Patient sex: M
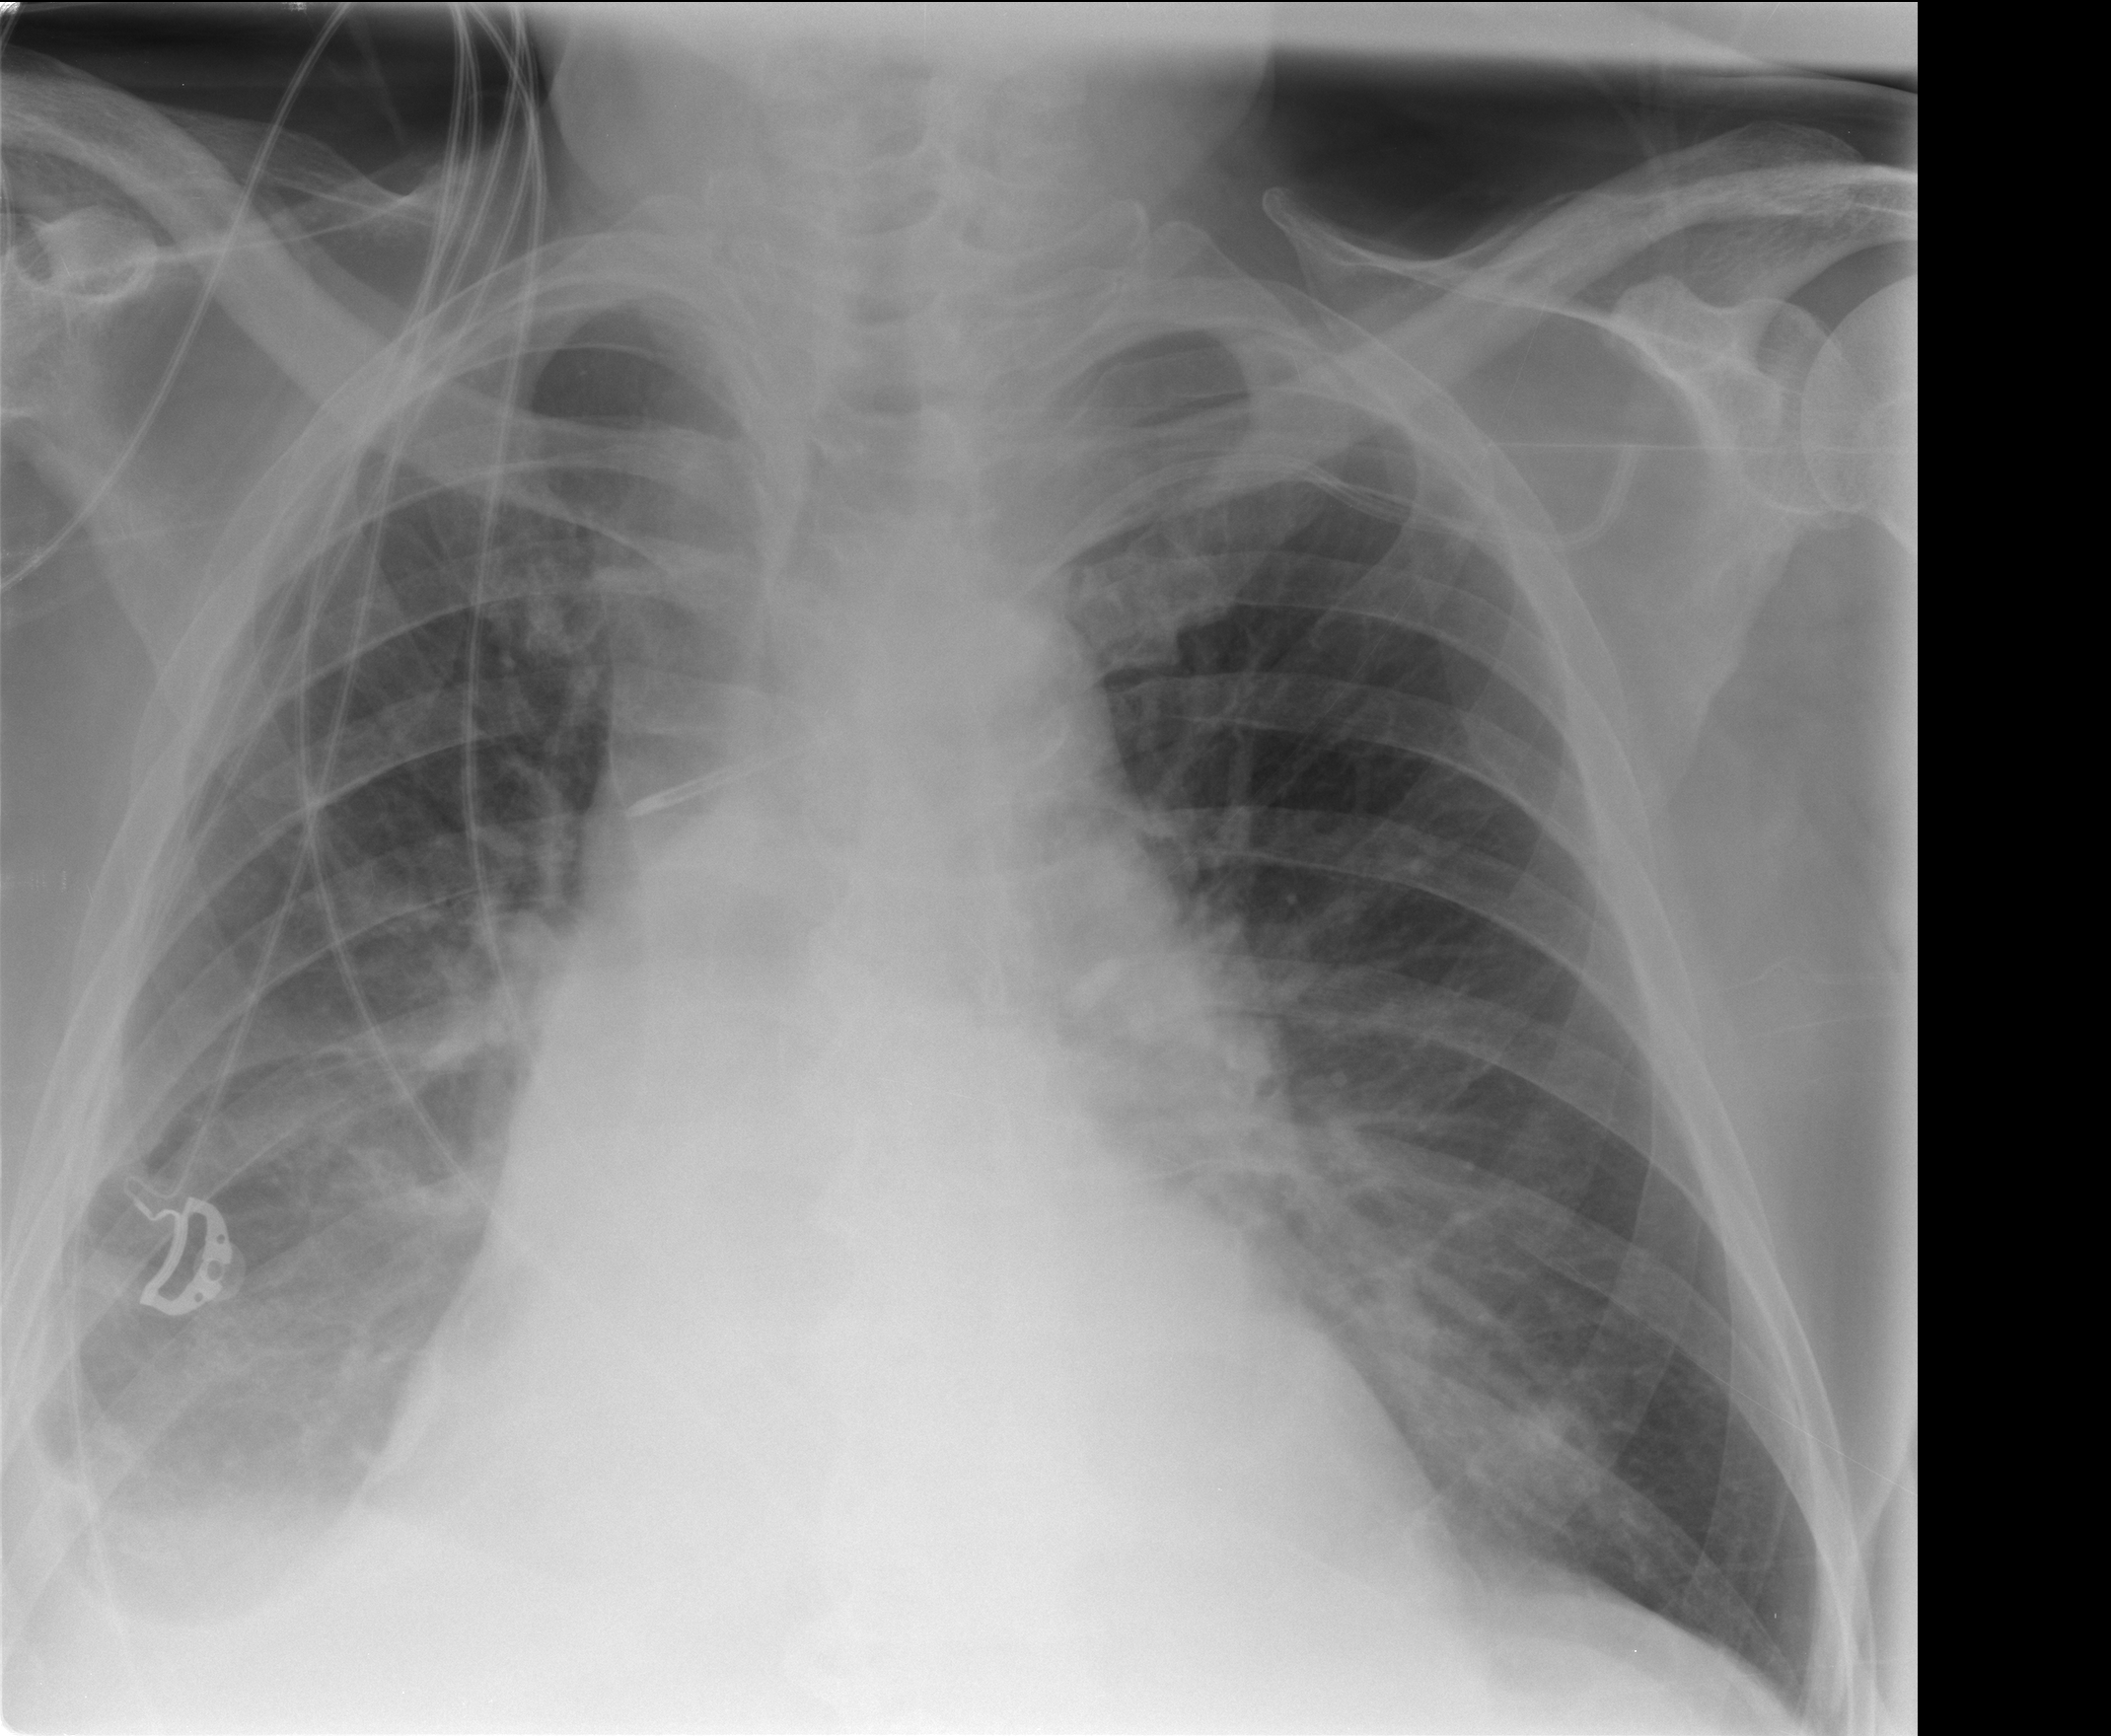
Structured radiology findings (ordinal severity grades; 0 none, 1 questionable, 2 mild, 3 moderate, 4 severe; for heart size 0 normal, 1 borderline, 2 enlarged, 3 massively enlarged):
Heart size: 2
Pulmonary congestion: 2
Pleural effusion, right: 2
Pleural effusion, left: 0
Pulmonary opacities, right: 1
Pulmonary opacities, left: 0
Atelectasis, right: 2
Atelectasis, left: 2